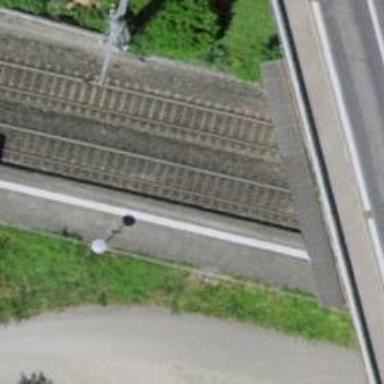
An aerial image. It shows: Platform for public transport and railway services.